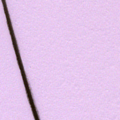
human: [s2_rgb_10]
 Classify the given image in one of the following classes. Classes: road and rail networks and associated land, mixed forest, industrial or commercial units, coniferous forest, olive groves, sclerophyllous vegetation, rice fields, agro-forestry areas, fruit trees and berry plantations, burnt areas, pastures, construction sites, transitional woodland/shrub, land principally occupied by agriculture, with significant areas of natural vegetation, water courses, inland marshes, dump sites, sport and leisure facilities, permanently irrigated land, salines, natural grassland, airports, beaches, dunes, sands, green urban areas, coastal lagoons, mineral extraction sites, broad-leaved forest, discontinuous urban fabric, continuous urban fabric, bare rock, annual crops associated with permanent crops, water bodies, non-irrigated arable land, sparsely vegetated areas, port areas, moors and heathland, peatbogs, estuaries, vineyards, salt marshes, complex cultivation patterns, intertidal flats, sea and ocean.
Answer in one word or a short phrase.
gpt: sea and ocean